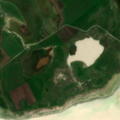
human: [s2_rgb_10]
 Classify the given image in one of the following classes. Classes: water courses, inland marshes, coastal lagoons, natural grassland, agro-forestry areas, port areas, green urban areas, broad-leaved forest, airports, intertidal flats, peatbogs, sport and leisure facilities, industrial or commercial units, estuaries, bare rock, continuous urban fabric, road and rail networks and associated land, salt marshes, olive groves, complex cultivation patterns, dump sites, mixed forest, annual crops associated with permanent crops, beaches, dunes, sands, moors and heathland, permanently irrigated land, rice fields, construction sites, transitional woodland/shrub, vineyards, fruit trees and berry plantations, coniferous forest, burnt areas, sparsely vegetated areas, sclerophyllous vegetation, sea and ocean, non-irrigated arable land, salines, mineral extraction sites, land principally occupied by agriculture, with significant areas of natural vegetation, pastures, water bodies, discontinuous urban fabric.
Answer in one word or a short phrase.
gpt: non-irrigated arable land, broad-leaved forest, natural grassland, water bodies